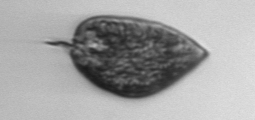
Label: Prorocentrum_micans